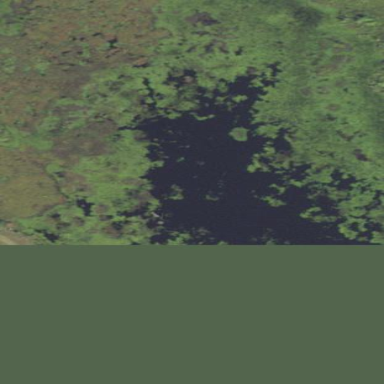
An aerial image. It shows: Marsh wetland.